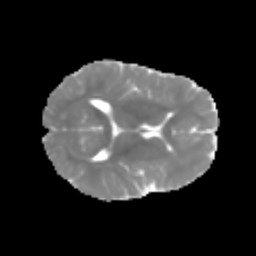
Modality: MD
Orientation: axial
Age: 7
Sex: male
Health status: healthy